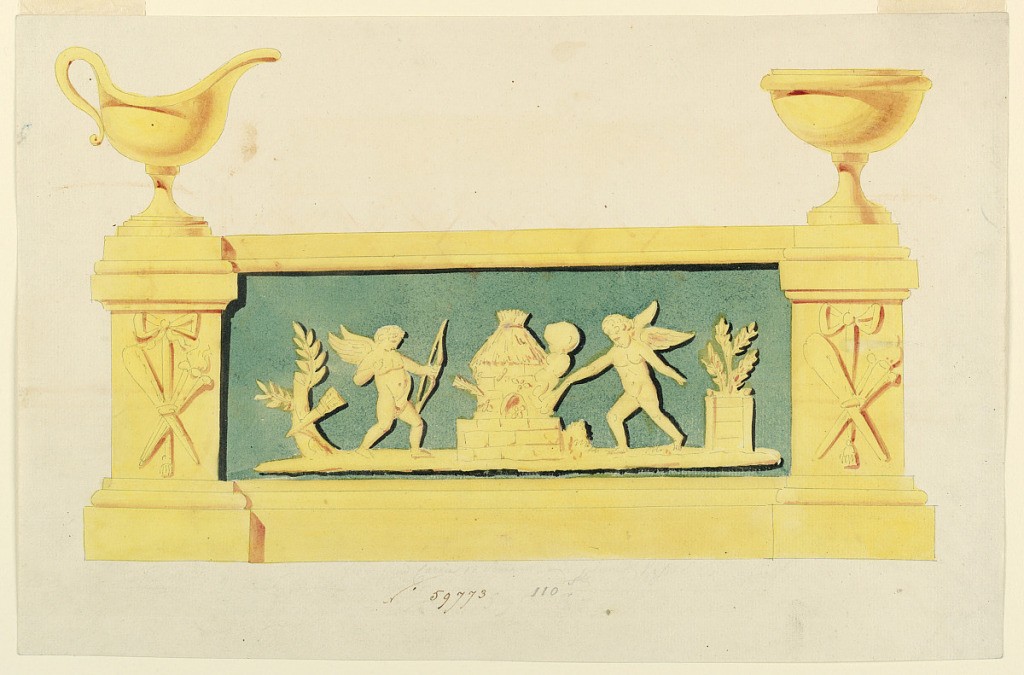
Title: Design for andiron
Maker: Lefebvre Manufactory, Tournai
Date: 1800–1825
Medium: Brush and yellow, green, red, black watercolor, graphite, on cream laid paper
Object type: Drawing
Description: Horizontal design, two pilasters, center panel. A sauceboat at left, bowl on stand at right. Front of pilasters decorated with trophy and burning torch. Elongated front panel shows two putti flanking a beehive. The left putto shoots at it, the right putto holds a lighted torch to it. At left, a tree stump. At right, a plant in box.